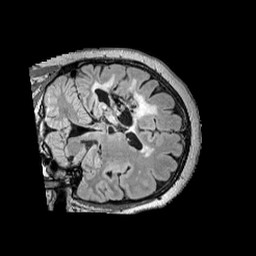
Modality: FLAIR
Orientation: coronal
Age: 51
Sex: female
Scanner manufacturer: siemens
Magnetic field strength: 3 T
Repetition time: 5 s
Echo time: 0.387 s